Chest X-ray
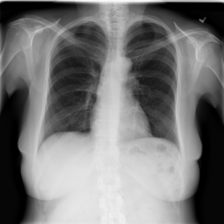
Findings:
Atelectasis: negative
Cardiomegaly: negative
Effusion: negative
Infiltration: positive
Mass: negative
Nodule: negative
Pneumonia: negative
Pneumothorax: negative
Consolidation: negative
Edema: negative
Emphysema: negative
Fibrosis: negative
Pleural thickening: negative
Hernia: negative